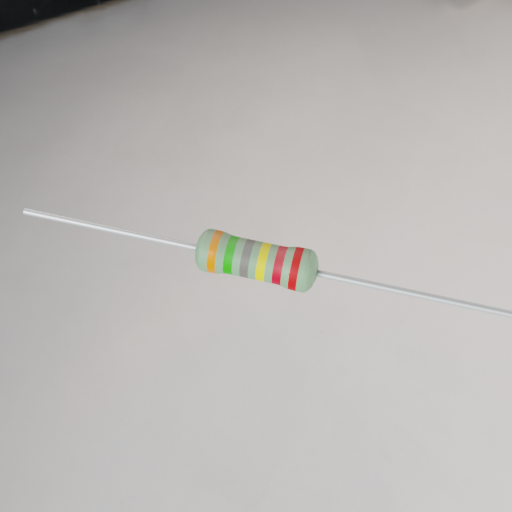
Resistor colour bands (in order): orange, green, gray, yellow, red, red